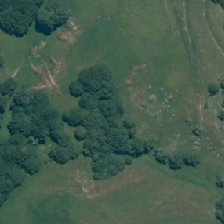
Land cover: indigenous_forest